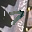
Label: 7